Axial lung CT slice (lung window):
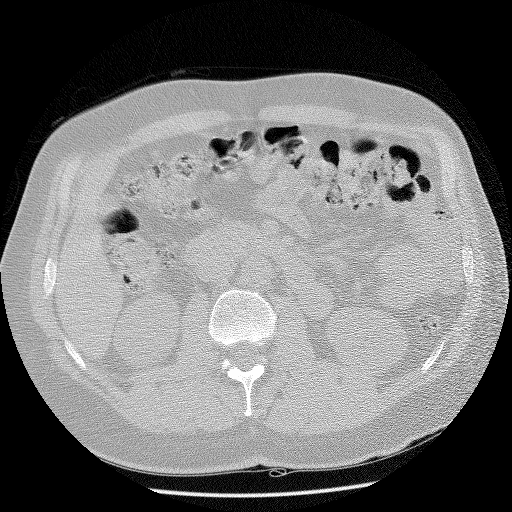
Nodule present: no